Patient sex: M
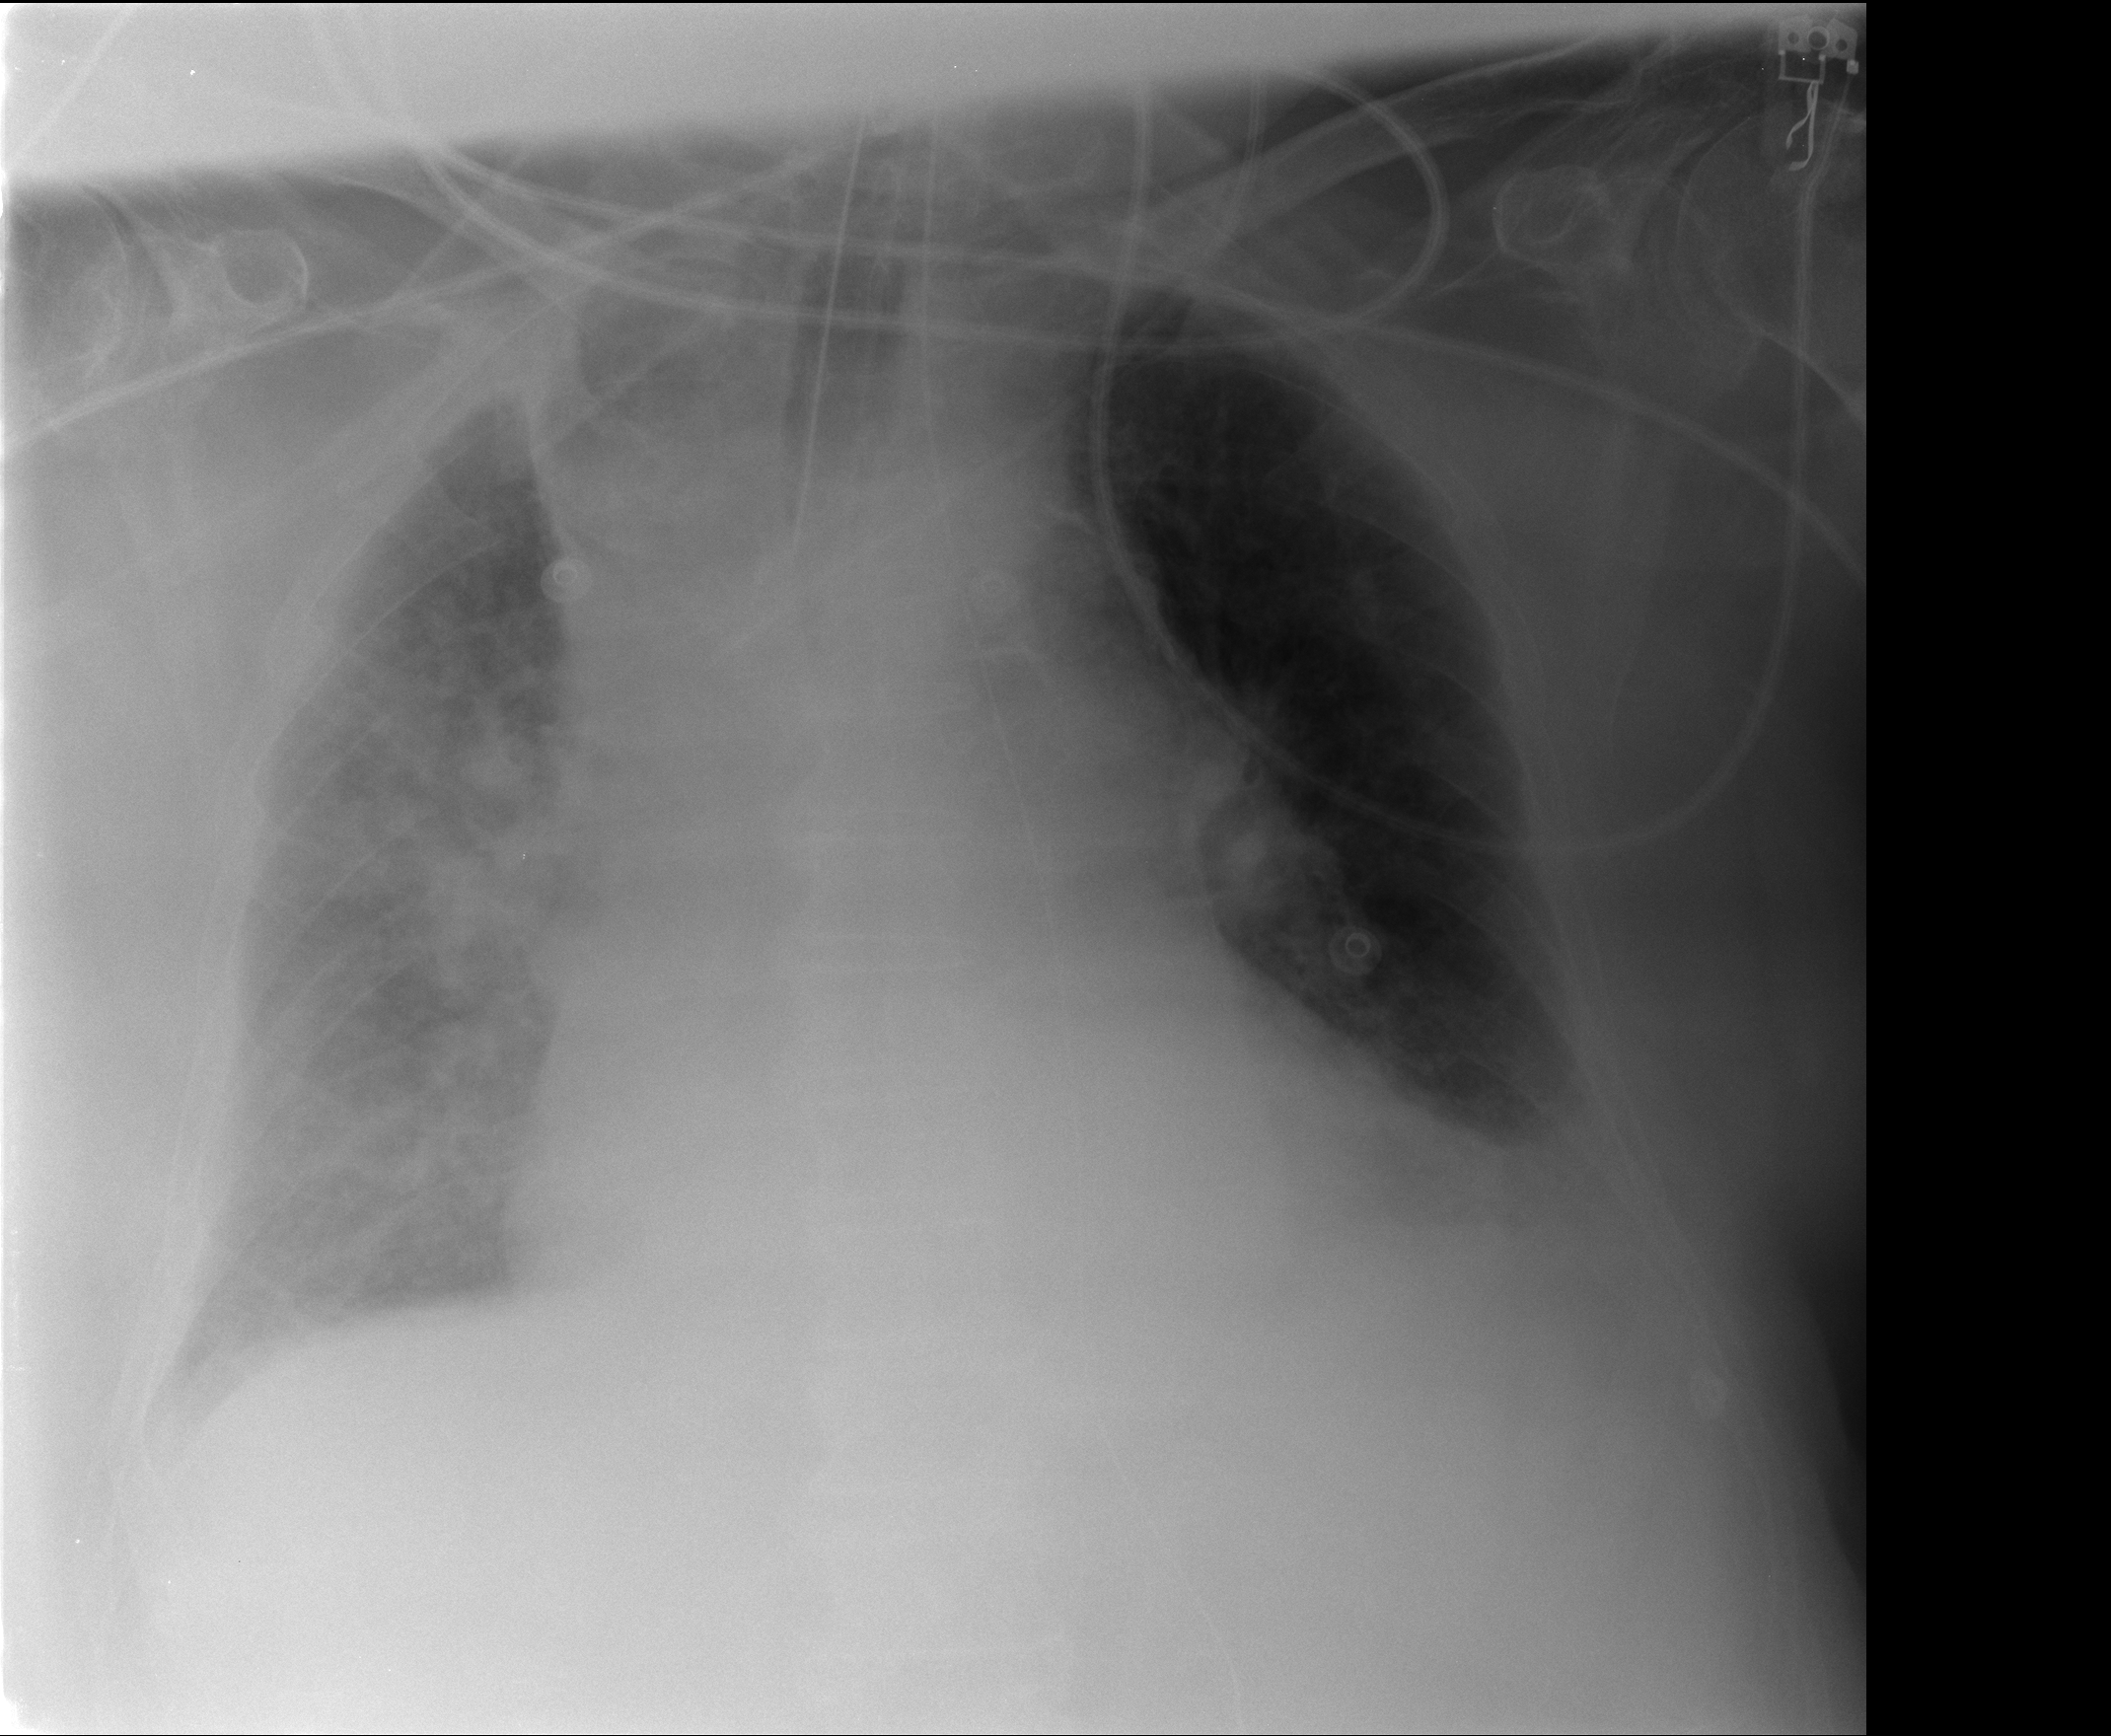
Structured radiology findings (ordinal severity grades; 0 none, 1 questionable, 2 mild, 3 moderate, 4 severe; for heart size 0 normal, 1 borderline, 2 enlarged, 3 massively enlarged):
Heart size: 2
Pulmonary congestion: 2
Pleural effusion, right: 2
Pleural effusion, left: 2
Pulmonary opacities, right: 3
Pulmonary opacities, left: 2
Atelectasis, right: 3
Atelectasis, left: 3